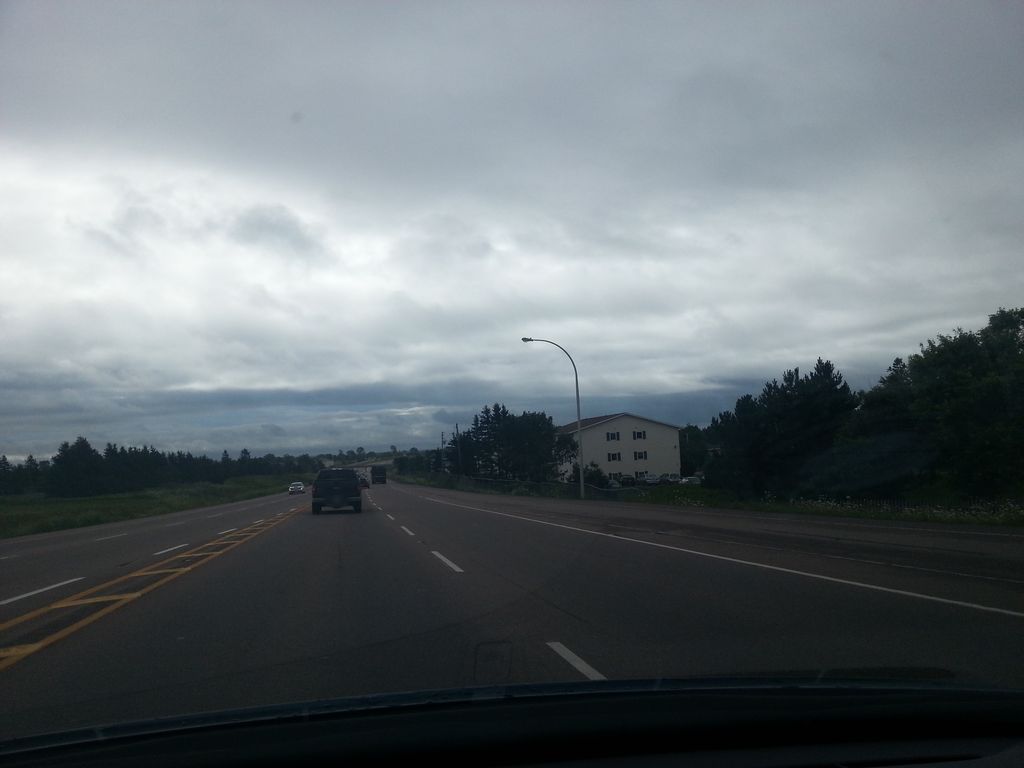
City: charlottetown